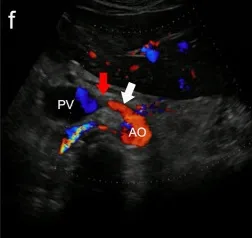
Congenital visceral vascular variation was diagnosed by multi-imaging examinations. (f) The position of the occluder (red arrow) was normal and the fistula was completely closed, 3 months after surgery.
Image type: radiology (ultrasound)